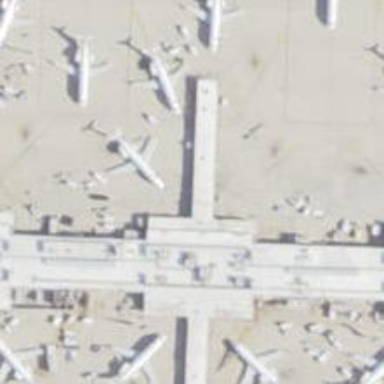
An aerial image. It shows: Airport gate.